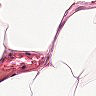
Metastatic tissue present: no